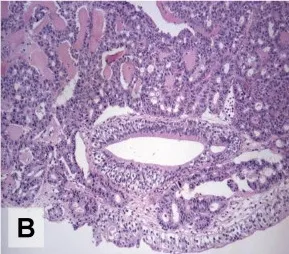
Composite figure of carcinoid tumor of urinary bladder. B) normal urothelium lined the tumor. A von Brunn nest entrapped by the tumor is seen.
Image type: pathology (h&e)